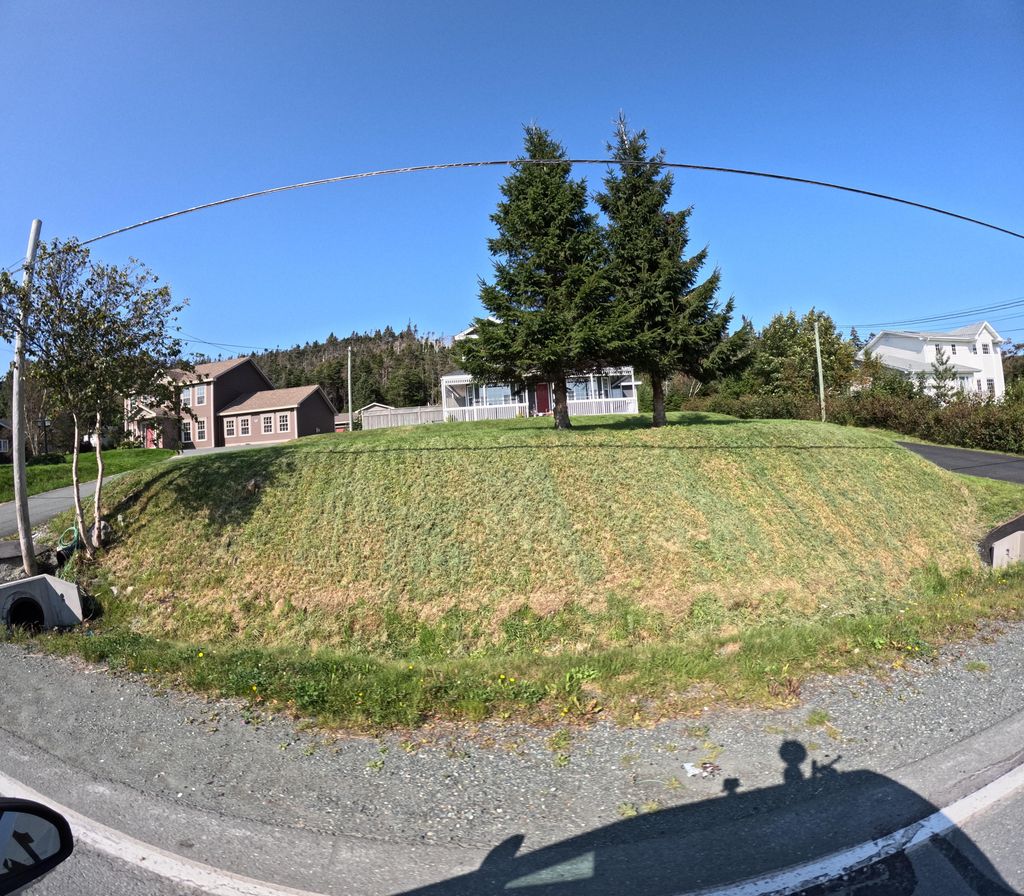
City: st_johns